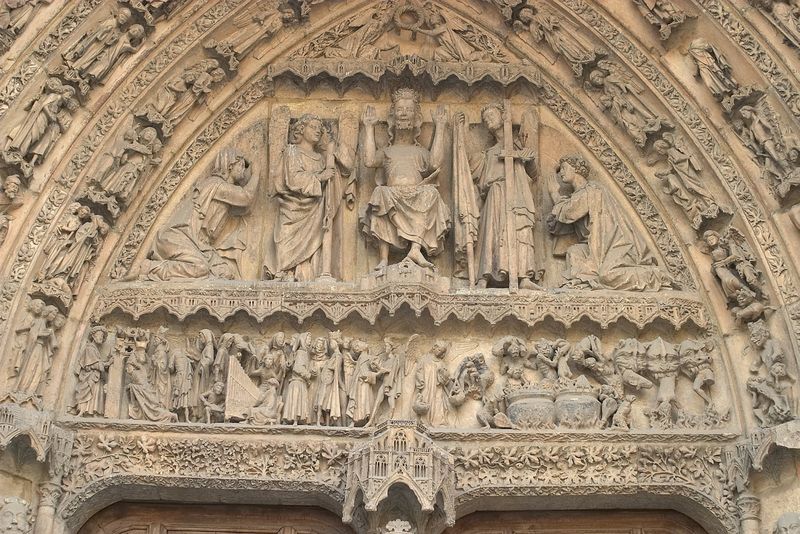
Titel: Hauptportal der Kathedrale von León
Künstler: Meister Enrique
Standort: Léon, Kathedrale (EU - E)
Schlagwörter: blätter, feuer, gott, mann, menschen, tür, alt, bart, gericht, stein, türbogen, kirche, figur, gotik, bauern, engel, fassade, figuren, könig, detail, ornamente, eingang, religion, beten, kranz, kathedrale, portal, orgel, spitzbogen, christus, jesus, jesus christus, apokalypse, jüngstes gericht, mittelalter, heilige, heilig, maria, erzengel, ungeheuer, drachen, michael, kessel, tympanon, dreifaltigkeit, heiliger geist, weltenrichter, weltgericht, weltenherrscher, sixtinische kapelle